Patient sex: F
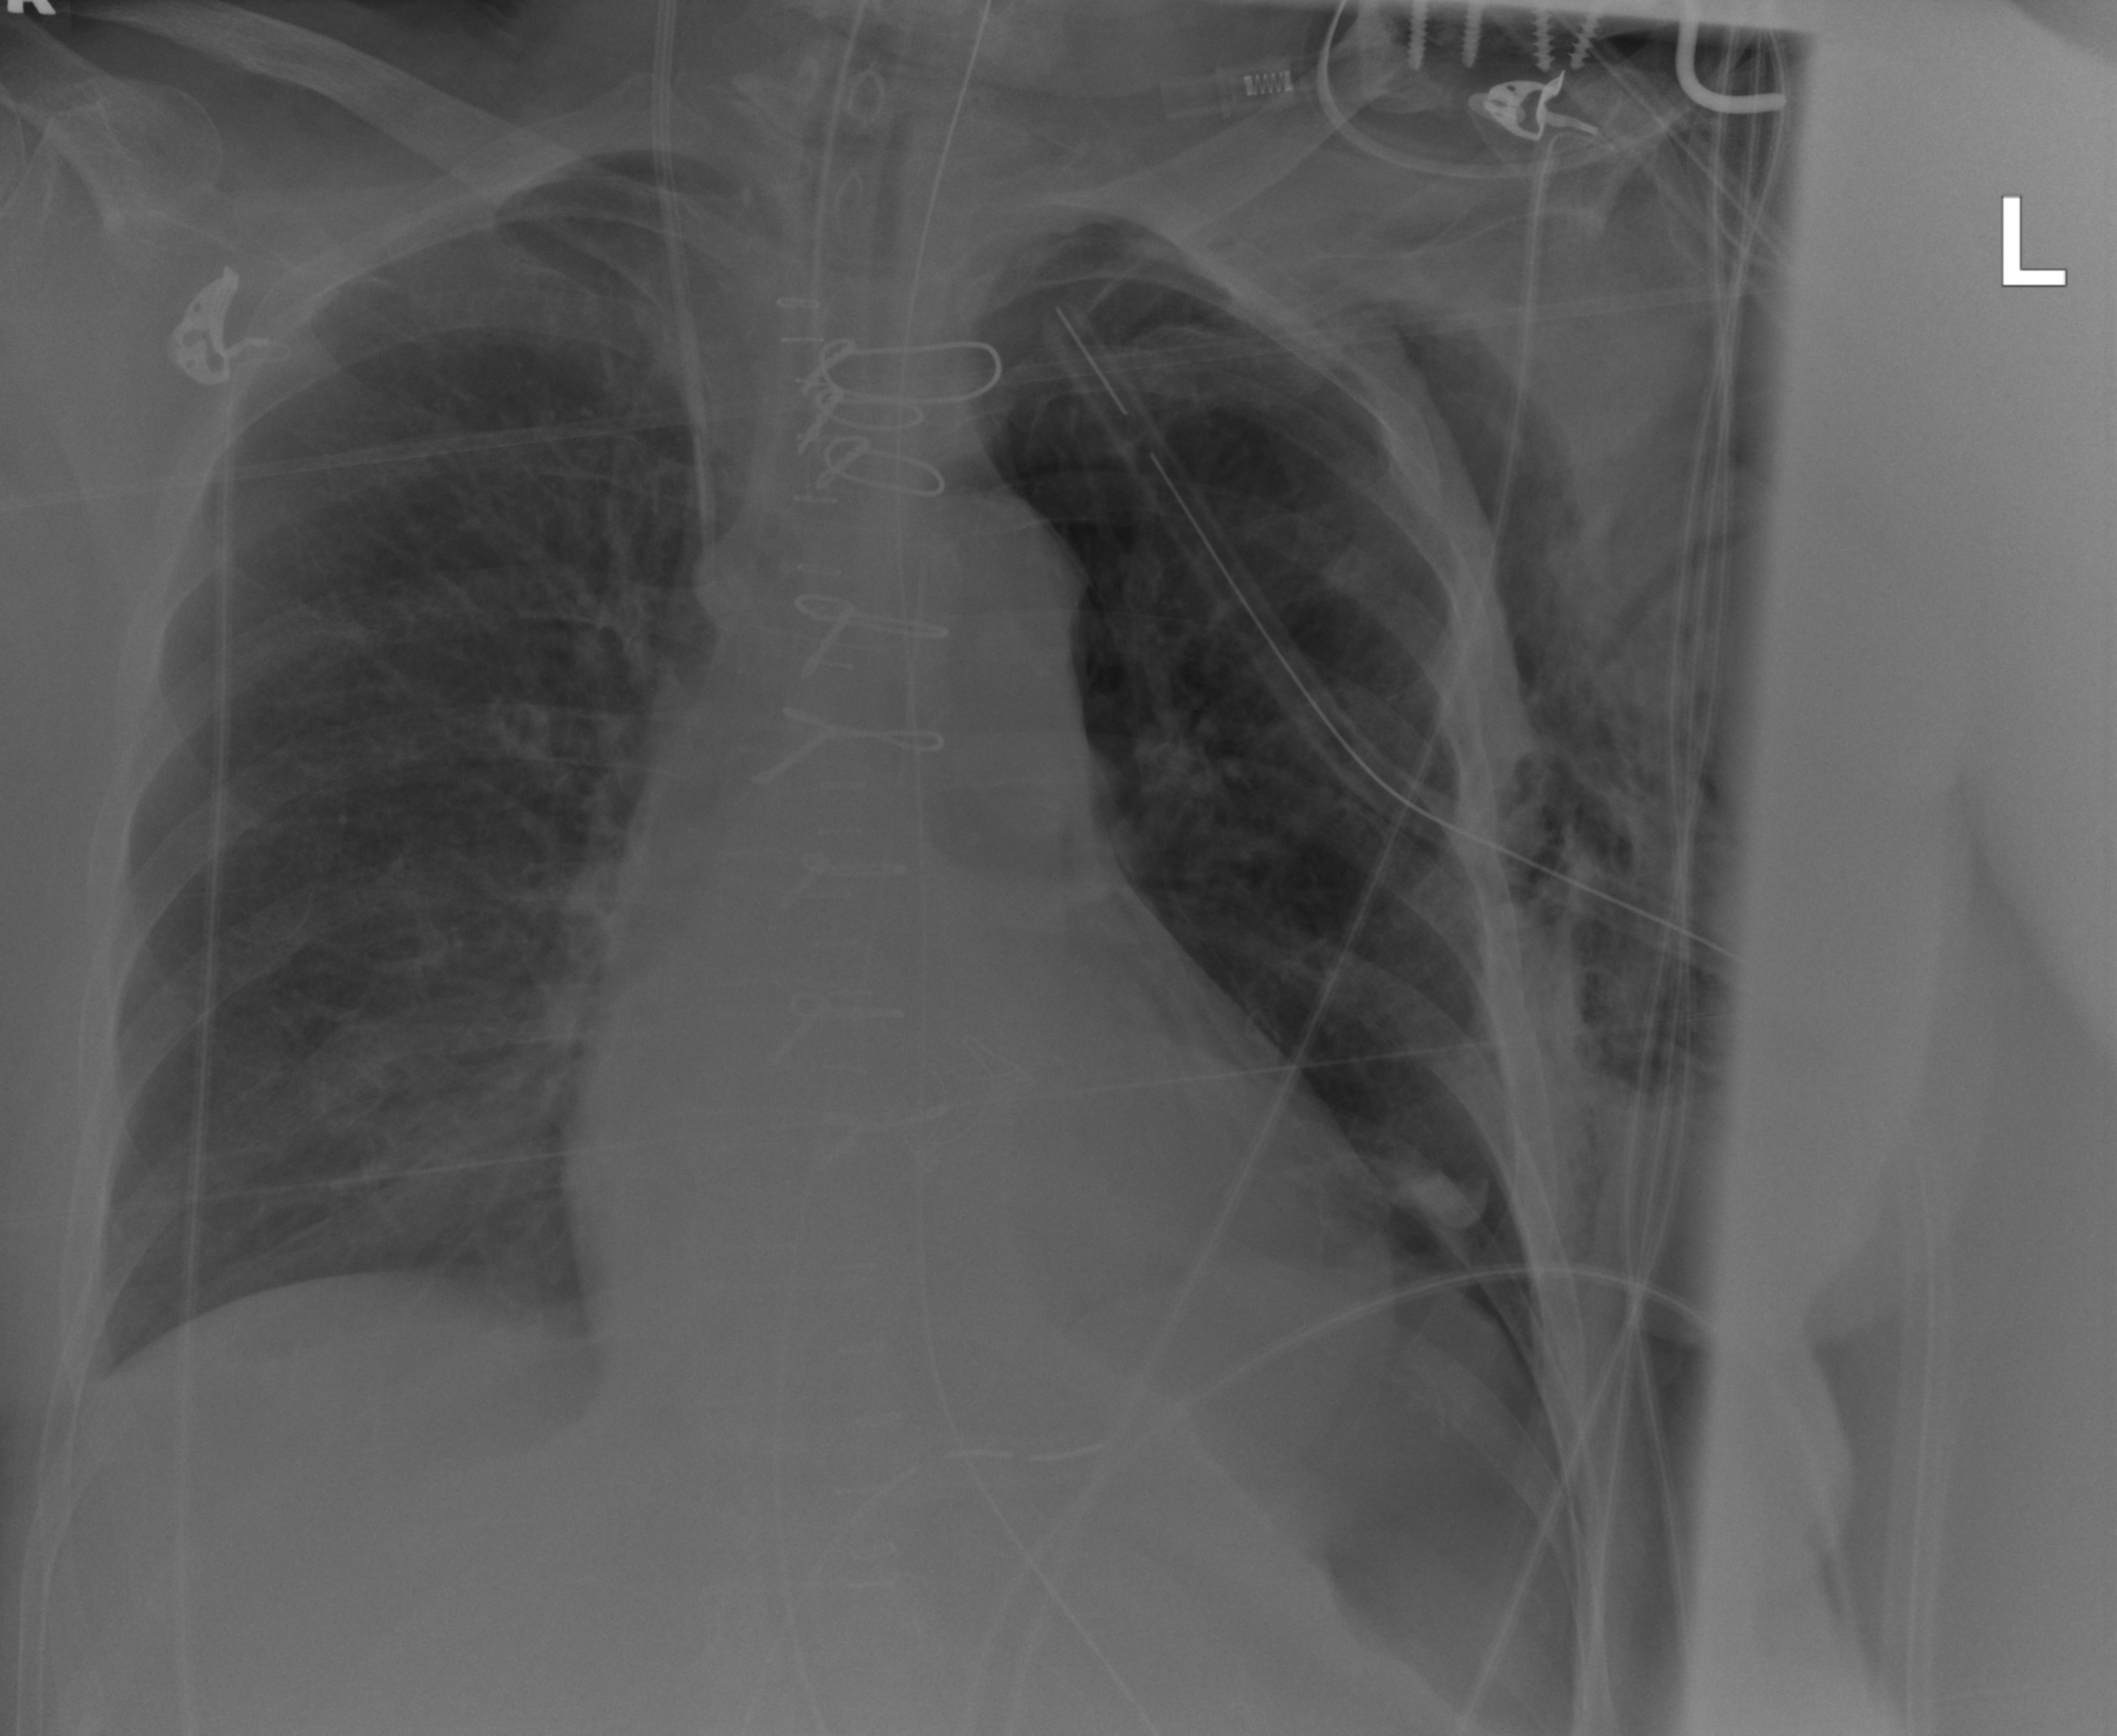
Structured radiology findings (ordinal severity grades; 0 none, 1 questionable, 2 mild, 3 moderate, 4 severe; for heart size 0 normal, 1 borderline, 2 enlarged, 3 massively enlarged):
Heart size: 0
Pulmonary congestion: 0
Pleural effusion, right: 0
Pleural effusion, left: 0
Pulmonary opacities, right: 0
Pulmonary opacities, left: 0
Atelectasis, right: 0
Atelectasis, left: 0